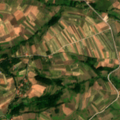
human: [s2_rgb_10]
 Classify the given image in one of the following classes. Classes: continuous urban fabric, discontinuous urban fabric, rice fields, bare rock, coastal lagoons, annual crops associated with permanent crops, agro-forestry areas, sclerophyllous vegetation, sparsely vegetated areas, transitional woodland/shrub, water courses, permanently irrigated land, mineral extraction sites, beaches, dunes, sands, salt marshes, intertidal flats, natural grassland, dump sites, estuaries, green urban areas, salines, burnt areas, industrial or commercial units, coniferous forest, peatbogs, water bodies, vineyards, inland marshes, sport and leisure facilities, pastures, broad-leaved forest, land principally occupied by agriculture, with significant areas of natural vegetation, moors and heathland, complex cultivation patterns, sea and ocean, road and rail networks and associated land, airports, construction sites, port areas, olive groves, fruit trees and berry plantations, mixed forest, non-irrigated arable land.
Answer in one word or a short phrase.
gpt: non-irrigated arable land, complex cultivation patterns